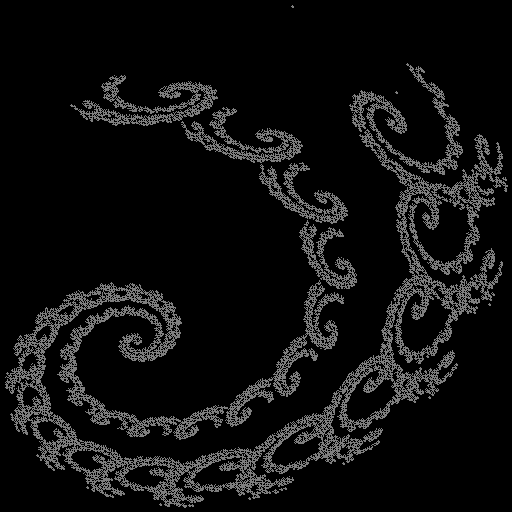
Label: spiral